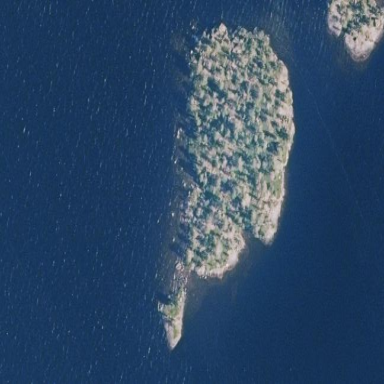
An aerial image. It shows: Islet.